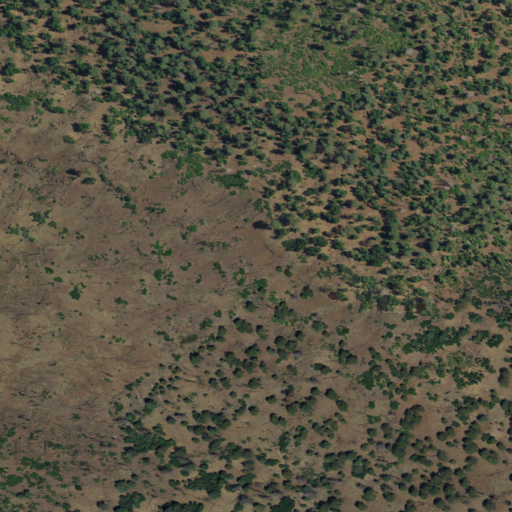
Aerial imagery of mountains in New Mexico named Elk Mountains containing shrub and evergreen forest